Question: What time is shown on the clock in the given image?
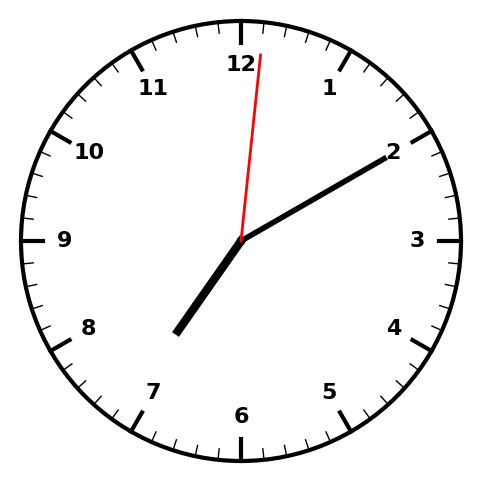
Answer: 07:10:01